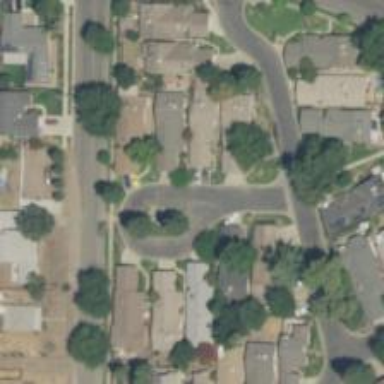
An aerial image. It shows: Residential road.